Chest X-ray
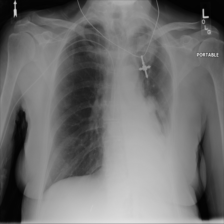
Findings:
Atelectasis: positive
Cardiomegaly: negative
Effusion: negative
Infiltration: negative
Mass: positive
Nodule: negative
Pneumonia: negative
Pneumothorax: negative
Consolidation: negative
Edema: negative
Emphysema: negative
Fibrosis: negative
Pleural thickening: negative
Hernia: negative